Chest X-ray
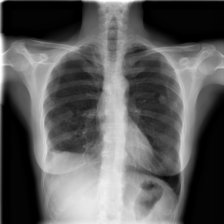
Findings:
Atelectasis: negative
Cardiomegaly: negative
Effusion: negative
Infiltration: positive
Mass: negative
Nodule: negative
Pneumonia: negative
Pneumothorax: positive
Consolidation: positive
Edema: negative
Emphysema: negative
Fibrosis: negative
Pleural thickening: positive
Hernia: negative